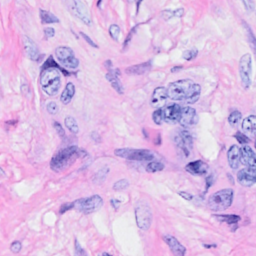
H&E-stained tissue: Breast